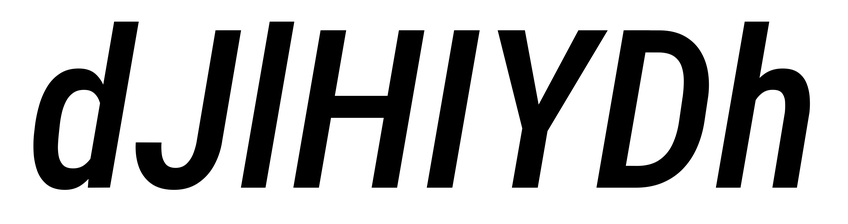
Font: Roboto-Italic_Condensed_Medium_Italic